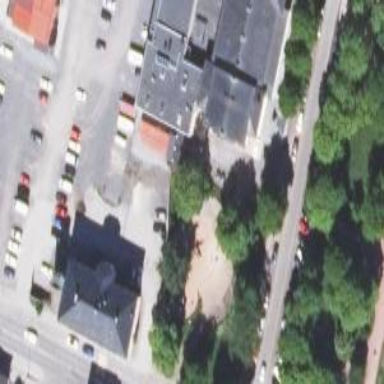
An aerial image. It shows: Playground area for leisure land.